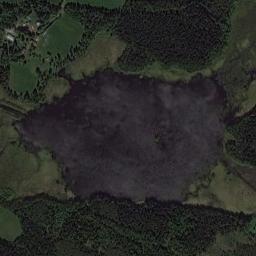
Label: lake